Question: I have defined a dynamic range using OFFSET function in Excel, and I use it in VLOOKUP function to lookup a value:

'''
=VLOOKUP($B6,OFFSET(C30,0,C4):OFFSET(C36,0,C4),2,0)
'''
Problem is the range is not absolute, and it cannot lookup the value. If I hadn't used OFFSET function, I would define the range as follows, which would work:
'''
=VLOOKUP($B6,$C$30:$C$36,2,0)
'''
How can I make the following function's range absolute as above, so that the values can be looked up?
'''
=VLOOKUP($B6,OFFSET(C30,0,C4):OFFSET(C36,0,C4),2,0)
'''
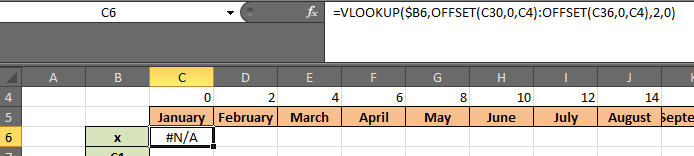
Answer: It isn't 'OFFSET' that stops this working - your basic 'VLOOKUP' won't work because the "table array" needs to be 2 columns at least if you have the "col_index-num" as 2
What are you trying to do with this formula?
'=VLOOKUP($B6,$C$30:$C$36,2,0)'
If you want to look up B6 in C30:C36 and find the corresponding value in the next column you need to use this version
'=VLOOKUP($B6,$C$30:$D$36,2,0)'
Note "D" in place of second "C"
and for a corresponding fix to the 'OFFSET' version you can use
'=VLOOKUP($B6,OFFSET(C30,0,C4):OFFSET(D36,0,C4),2,0)'